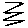
Label: zigzag